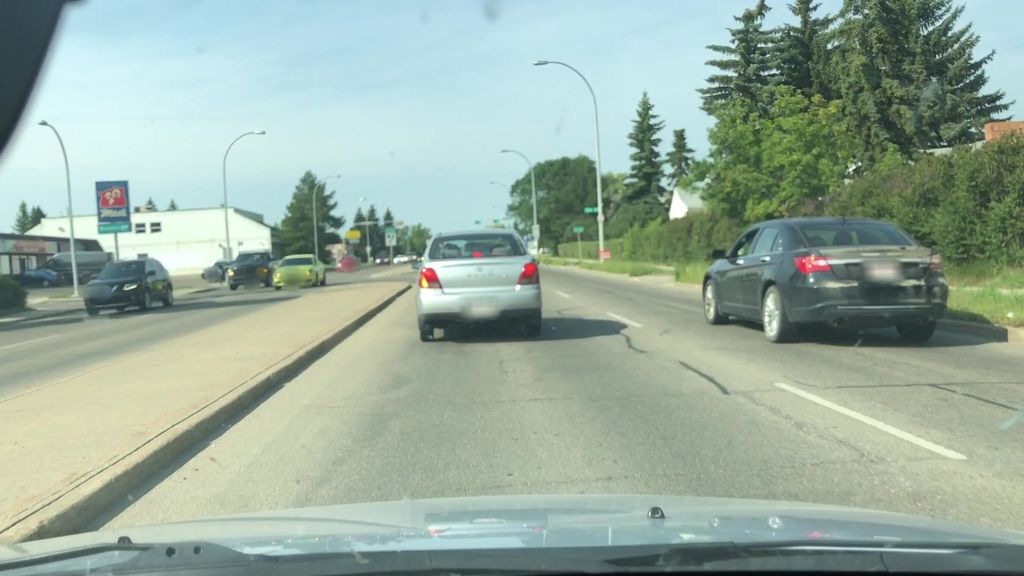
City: edmonton